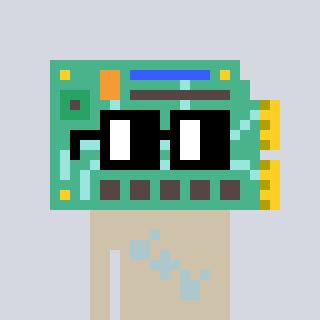
a pixel art character with square black glasses, a chipboard-shaped head and a bege-colored body on a cool background